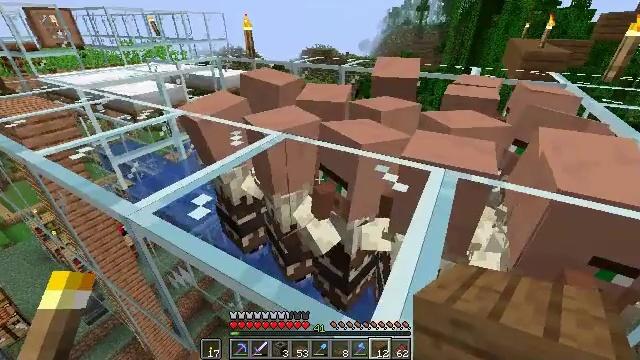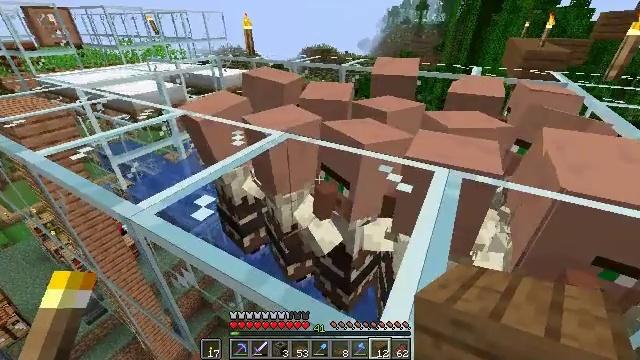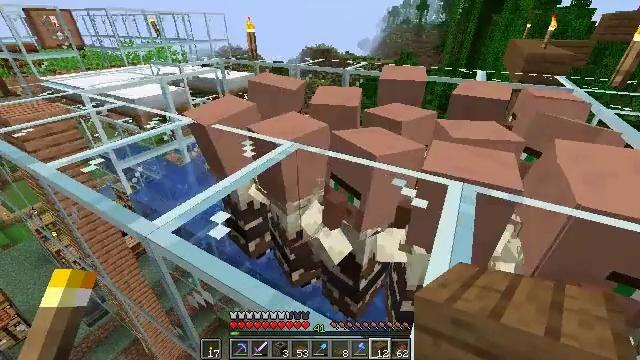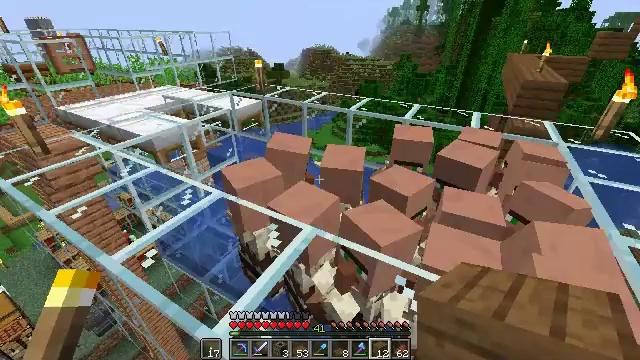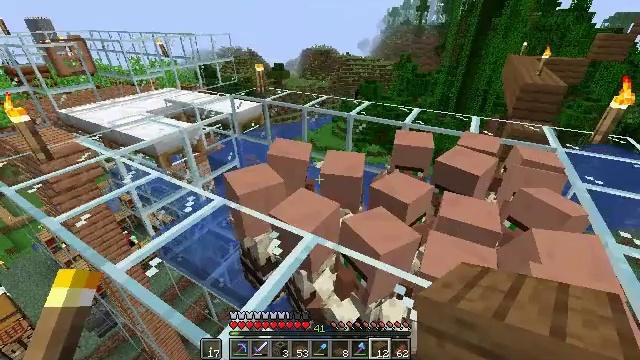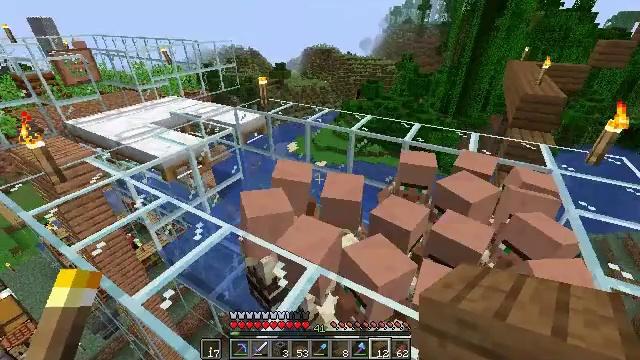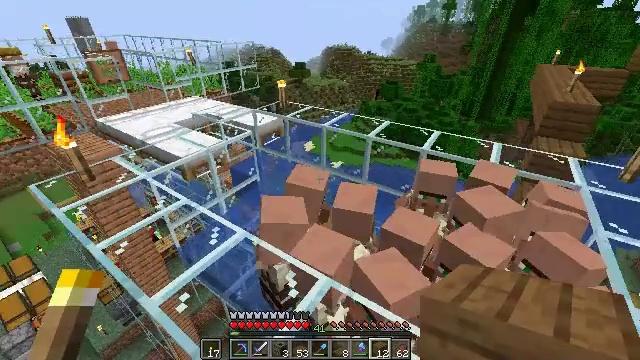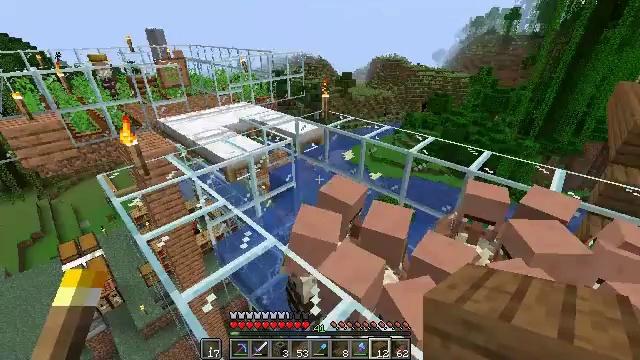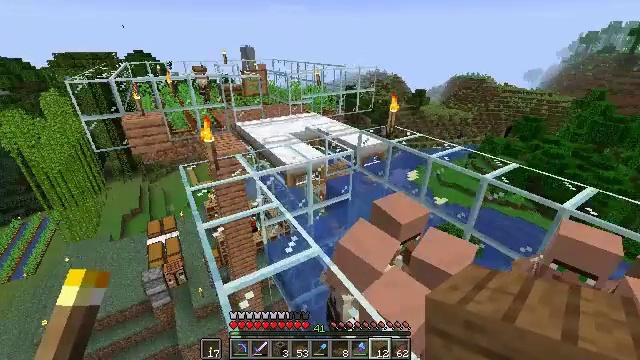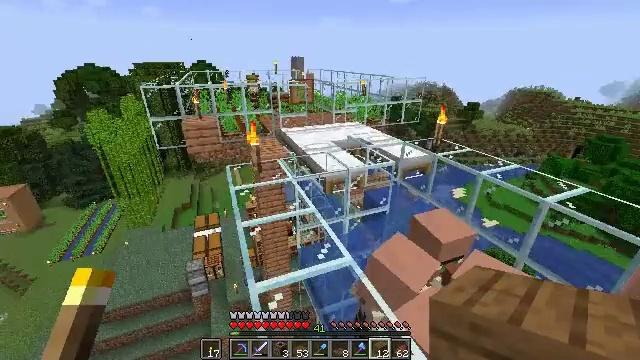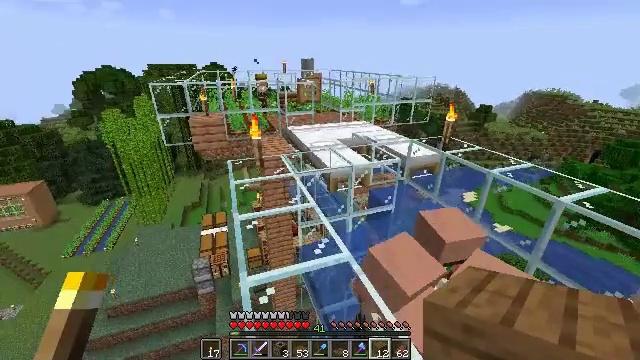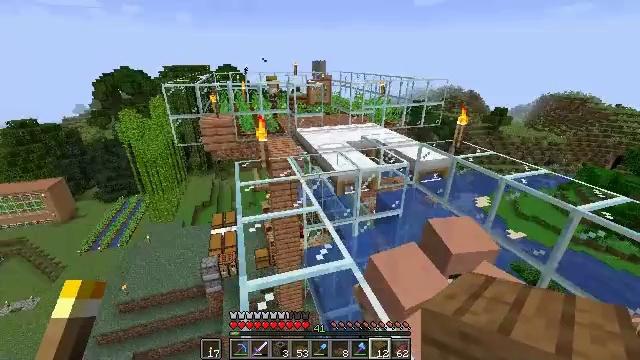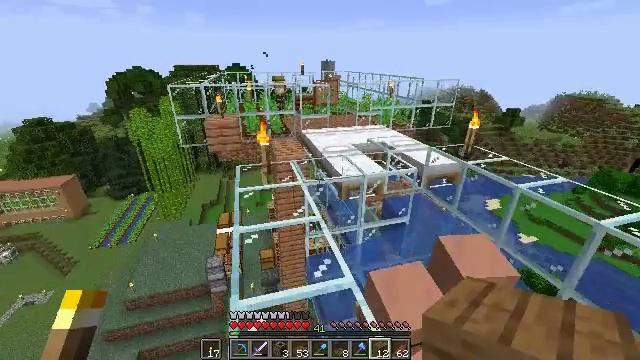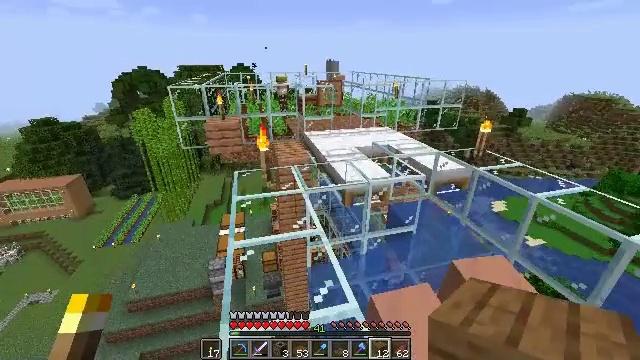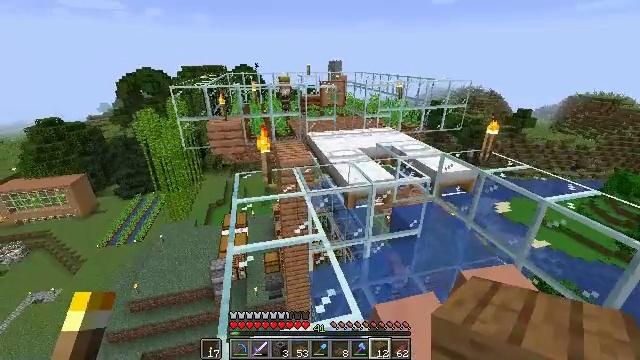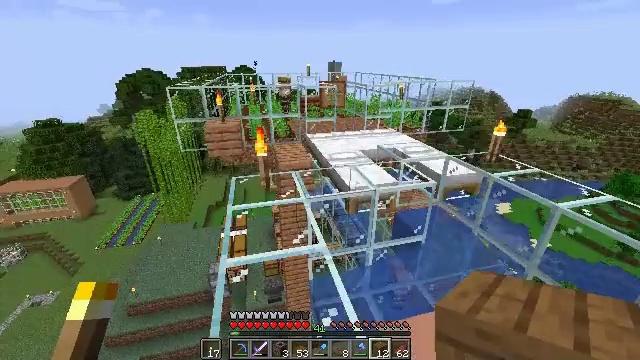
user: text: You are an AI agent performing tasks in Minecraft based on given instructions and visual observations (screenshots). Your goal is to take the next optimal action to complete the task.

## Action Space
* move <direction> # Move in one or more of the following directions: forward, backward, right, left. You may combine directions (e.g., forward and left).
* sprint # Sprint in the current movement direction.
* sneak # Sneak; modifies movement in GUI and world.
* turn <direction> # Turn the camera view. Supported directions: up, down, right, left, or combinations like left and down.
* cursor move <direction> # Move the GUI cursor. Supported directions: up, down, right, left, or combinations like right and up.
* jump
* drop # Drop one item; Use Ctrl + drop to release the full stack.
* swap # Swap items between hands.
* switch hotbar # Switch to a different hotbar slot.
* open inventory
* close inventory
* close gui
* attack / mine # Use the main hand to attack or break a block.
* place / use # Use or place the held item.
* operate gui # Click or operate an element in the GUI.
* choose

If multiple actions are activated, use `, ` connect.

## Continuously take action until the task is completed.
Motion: motion action
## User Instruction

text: Use iron ingots at the crafting table to make a minecart.
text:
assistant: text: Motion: move forward
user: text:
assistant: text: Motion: move forward, jump
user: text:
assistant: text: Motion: move forward and move right, jump
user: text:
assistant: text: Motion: move forward and move right, jump
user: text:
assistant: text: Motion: move forward and move right, jump
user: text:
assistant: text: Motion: move forward and move right, turn left
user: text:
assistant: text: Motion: move forward and move right, turn left and up
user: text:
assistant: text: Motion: move forward and move right, turn left and up
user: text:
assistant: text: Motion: move right, turn left and up
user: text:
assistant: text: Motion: turn left
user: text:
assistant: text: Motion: move forward, turn left
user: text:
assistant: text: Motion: move forward, turn left
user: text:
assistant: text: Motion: move forward
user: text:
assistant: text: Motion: move forward
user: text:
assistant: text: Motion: move forward, sprint
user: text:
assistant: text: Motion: move forward, sprint
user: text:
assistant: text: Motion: move forward, sprint
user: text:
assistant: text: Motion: move forward, sprint
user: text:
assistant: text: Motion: move forward
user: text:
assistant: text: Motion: move forward
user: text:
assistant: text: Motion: move forward, sprint
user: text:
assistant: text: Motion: move forward, sprint
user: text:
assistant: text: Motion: move forward, sprint
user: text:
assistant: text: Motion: move forward, sprint
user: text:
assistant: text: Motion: move forward, sprint
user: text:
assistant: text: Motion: move forward, sprint
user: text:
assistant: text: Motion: move forward, sprint, turn right
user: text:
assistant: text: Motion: move forward, turn right
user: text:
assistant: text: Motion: move forward, turn right and down
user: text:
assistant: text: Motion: move forward and move right, turn right